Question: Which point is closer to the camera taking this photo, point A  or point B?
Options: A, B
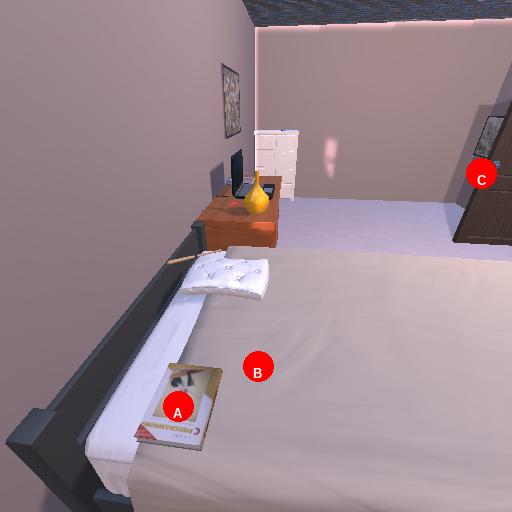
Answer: A